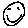
Label: smiley face